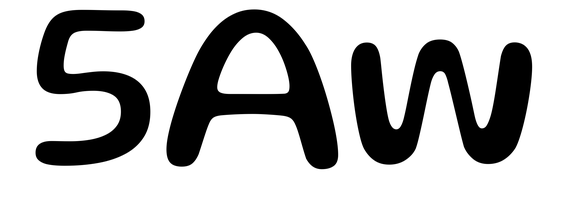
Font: Gluten_Regular